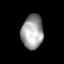
Tissue: lung
Cell type: Others
Senescence score: 0.546
Nuclear area (px): 725
Mean DAPI intensity: 159.731